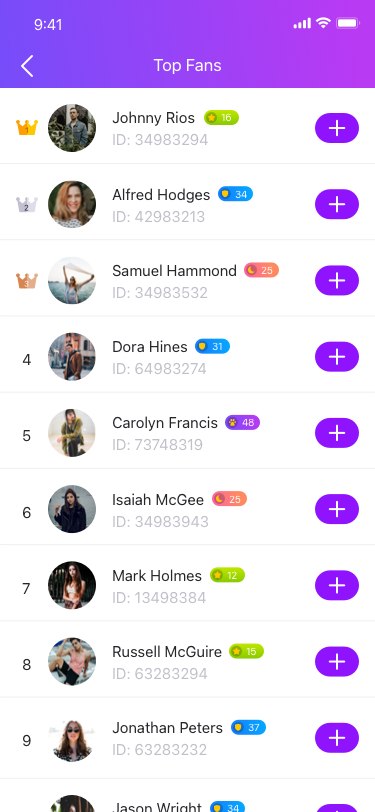
Text in this UI design:
ID: 34983294
Johnny Rios
1
ID: 42983213
Alfred Hodges
2
ID: 34983532
Samuel Hammond
3
ID: 64983274
Dora Hines
4
ID: 73748319
Carolyn Francis
5
ID: 34983943
Isaiah McGee
6
ID: 13498384
Mark Holmes
7
ID: 63283294
Russell McGuire
8
ID: 63283232
Jonathan Peters
9
Jason Wright
10